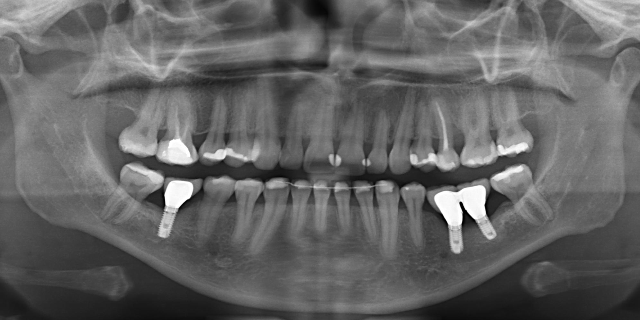
adult